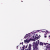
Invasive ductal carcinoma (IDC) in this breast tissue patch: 0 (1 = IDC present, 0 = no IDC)